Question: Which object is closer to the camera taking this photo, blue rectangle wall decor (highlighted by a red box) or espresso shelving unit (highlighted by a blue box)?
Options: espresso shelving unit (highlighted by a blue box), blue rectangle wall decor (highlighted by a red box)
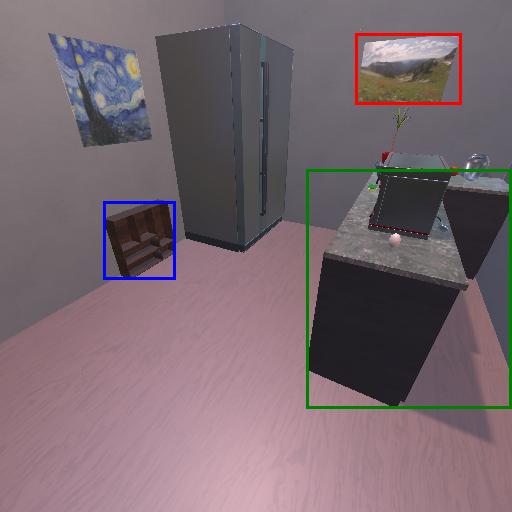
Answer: espresso shelving unit (highlighted by a blue box)